【题型】选择题　【知识点】平面几何　【难度】medium
如图, 在 $\triangle ABC$ 中, 点 $D$ 在边 $BC$ 上, 点 $E$ 在线段 $AD$ 上, 点 $F, G$ 在边 $BC$ 上, 且 $EF // AB, EG // AC$, 则下列结论一定正确的是( )

A. $\dfrac{EF}{AB} = \dfrac{AC}{EG}$
B. $\dfrac{BF}{FD} = \dfrac{DG}{GC}$
C. $\dfrac{DF}{DE} = \dfrac{DC}{DA}$
D. $\dfrac{BD}{FD} = \dfrac{AC}{EG}$
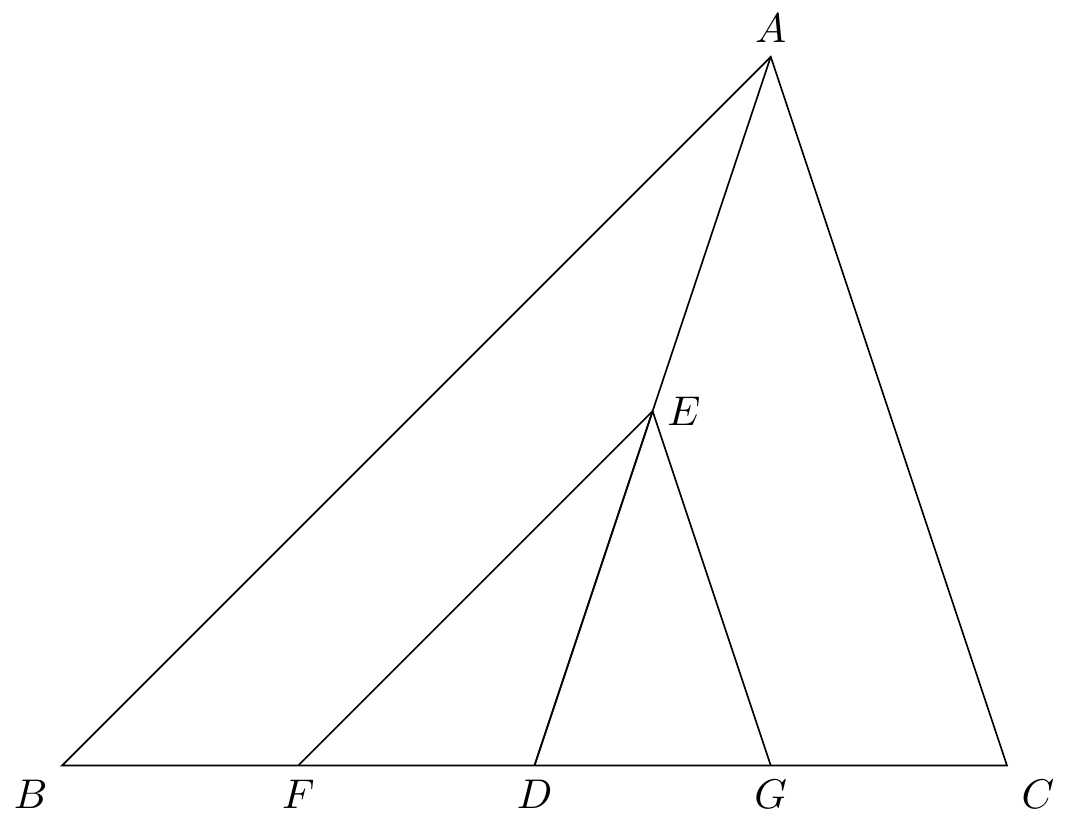
【解答】
解：A、$\because EF // AB, EG // AC$

$\triangle DEF \sim \triangle DAB, \triangle DEG \sim \triangle DAC$

$\dfrac{EF}{AB} = \dfrac{DE}{DA} = \dfrac{EG}{AC} = \dfrac{DE}{DA}$

$\dfrac{EF}{AB} = \dfrac{EG}{AC}$, 故 A 不正确, 不符合题意

B、$\because EF // AB, EG // AC$

$\dfrac{BF}{FD} = \dfrac{AE}{ED} = \dfrac{GC}{DG} = \dfrac{AE}{ED}$

$\dfrac{BF}{FD} = \dfrac{GC}{DG}$, 故 B 不正确, 不符合题意

C、$\because EF // AB, EG // AC$

$\triangle DEF \sim \triangle DAB, \triangle DEG \sim \triangle DAC$

$\dfrac{DF}{DB} = \dfrac{DE}{DA}$, 则 $\dfrac{DF}{DE} = \dfrac{DB}{DA}$

当 $DB = DC$ 时, $\dfrac{DF}{DE} = \dfrac{DC}{DA}$, 故 C 不正确, 不符合题意

D、$\because EF // AB, EG // AC$

$\triangle DEF \sim \triangle DAB, \triangle DEG \sim \triangle DAC$

$\dfrac{BD}{FD} = \dfrac{AD}{ED} = \dfrac{AC}{EG} = \dfrac{AD}{ED}$

$\dfrac{BD}{FD} = \dfrac{AC}{EG}$, 故 D 正确, 符合题意

故选：D。